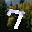
Label: 7